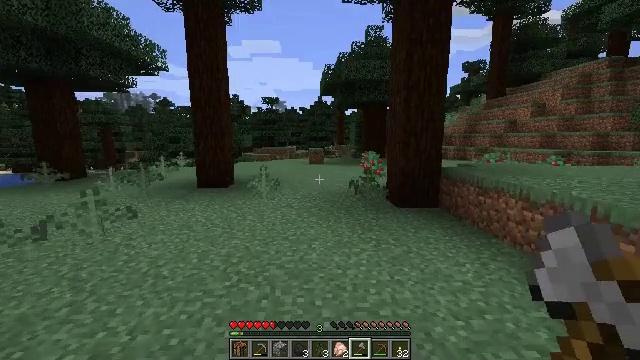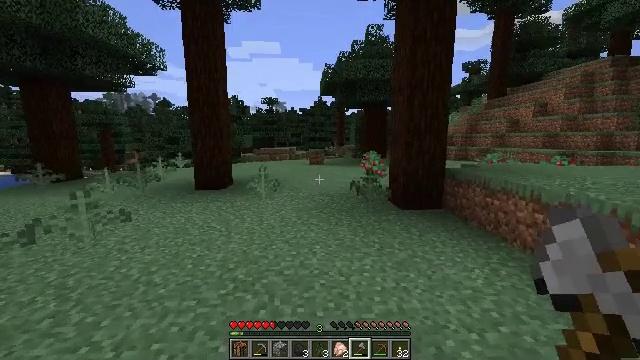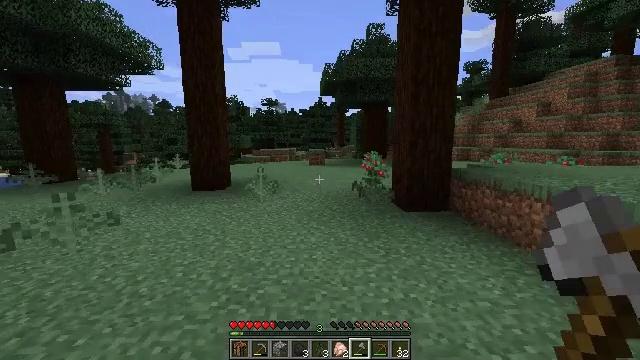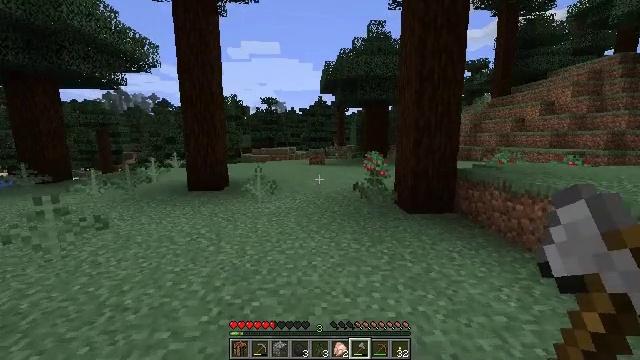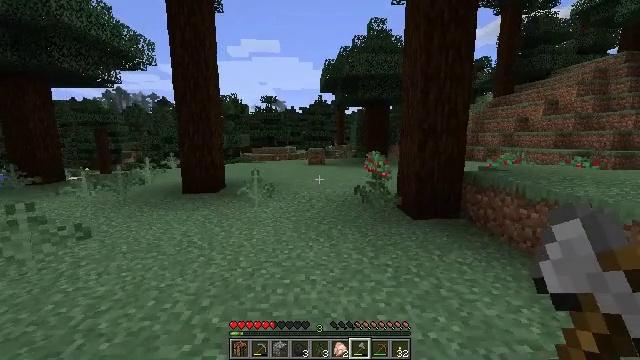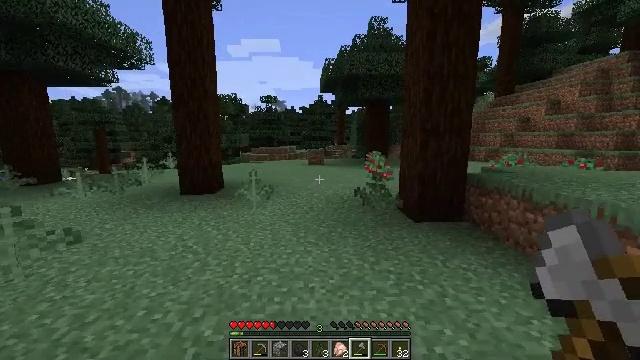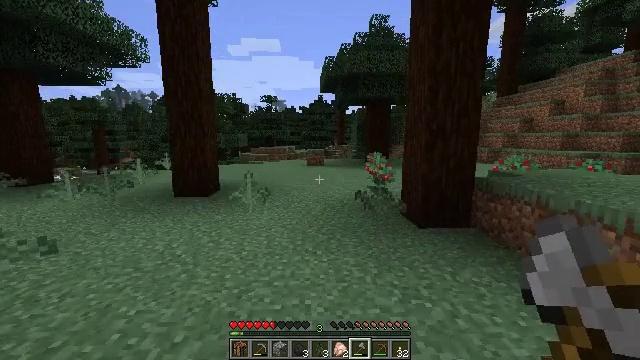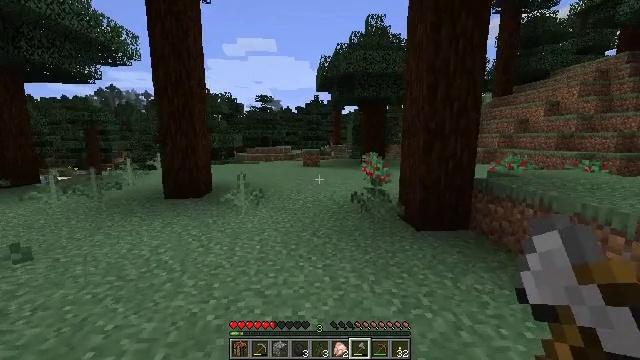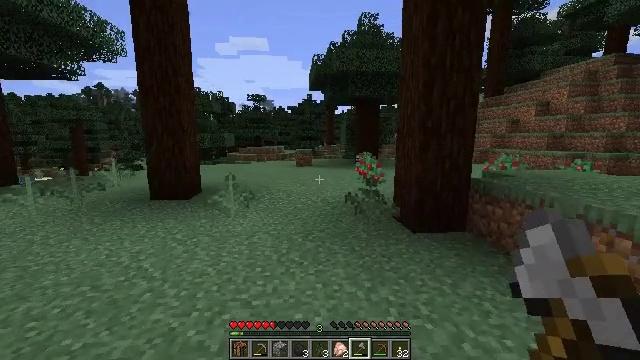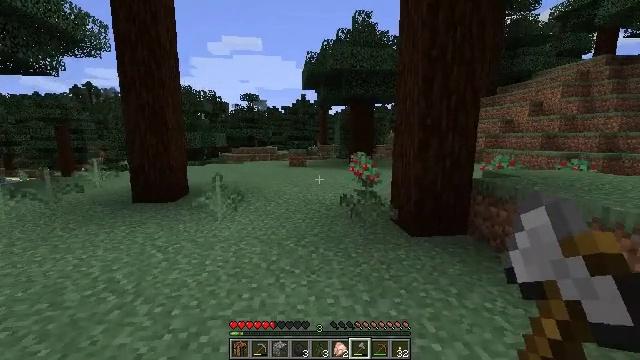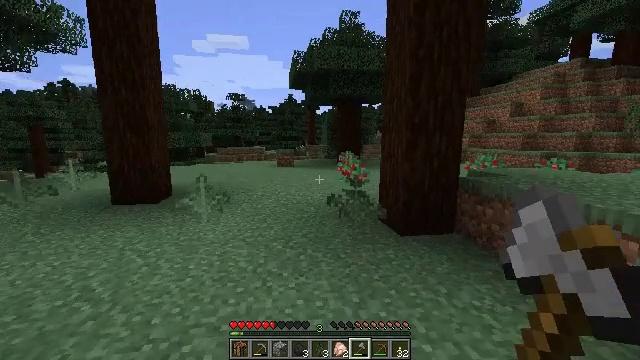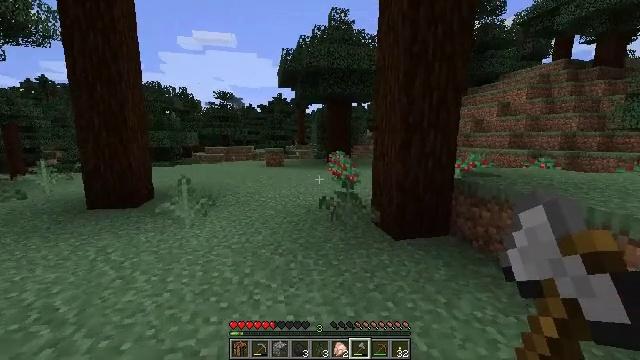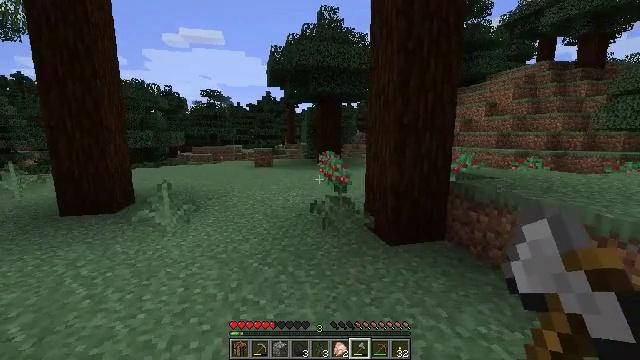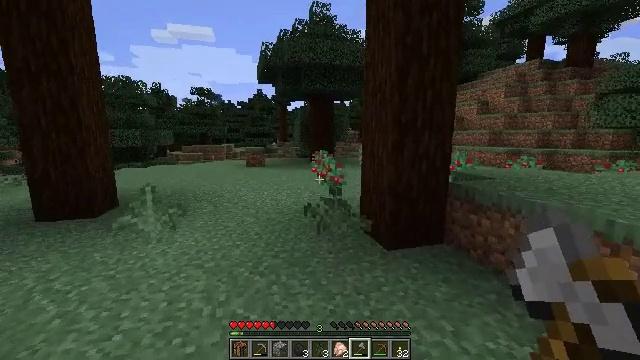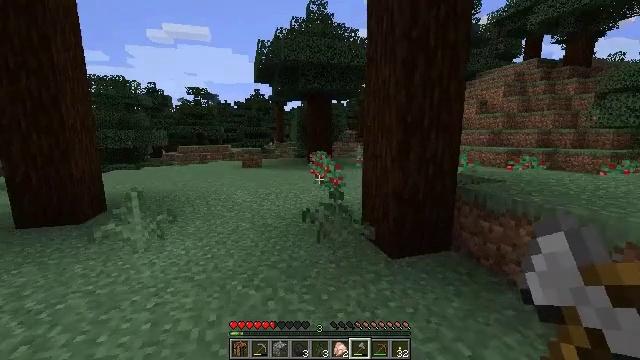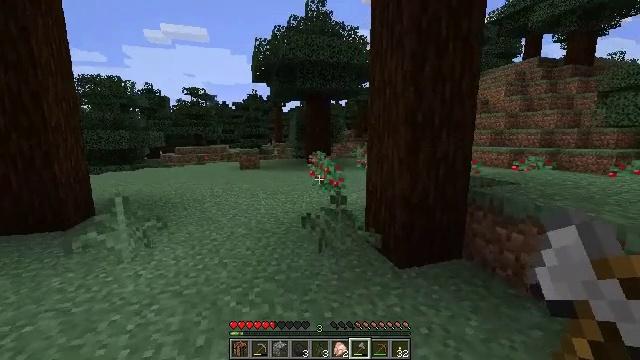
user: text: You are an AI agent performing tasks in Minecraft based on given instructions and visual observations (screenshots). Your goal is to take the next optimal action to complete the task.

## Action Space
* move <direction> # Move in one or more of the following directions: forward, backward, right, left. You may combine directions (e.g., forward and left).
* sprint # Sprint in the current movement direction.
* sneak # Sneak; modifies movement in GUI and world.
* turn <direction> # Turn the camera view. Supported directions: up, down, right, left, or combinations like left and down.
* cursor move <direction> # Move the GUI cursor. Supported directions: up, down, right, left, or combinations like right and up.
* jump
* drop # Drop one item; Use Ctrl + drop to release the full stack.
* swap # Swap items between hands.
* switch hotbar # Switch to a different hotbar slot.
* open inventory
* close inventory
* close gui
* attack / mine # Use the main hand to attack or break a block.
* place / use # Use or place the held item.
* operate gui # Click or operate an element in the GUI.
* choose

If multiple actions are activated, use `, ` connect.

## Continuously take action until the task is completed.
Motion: motion action
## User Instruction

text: Harvest sweet berries by mining the bush.
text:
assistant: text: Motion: move forward
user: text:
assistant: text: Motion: move forward
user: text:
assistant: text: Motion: move forward
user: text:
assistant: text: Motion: move forward
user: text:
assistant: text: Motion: move forward
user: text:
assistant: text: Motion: move forward
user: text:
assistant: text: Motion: move forward
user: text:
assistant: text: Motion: move forward, turn right
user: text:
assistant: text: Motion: move forward, turn right
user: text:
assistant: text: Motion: move forward, turn right
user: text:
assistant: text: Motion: move forward, turn right
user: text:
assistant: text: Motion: move forward, turn right
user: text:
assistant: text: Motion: move forward, turn right
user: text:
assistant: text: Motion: move forward
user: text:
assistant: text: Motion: move forward
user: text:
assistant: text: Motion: move forward and move left
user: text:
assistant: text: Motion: move forward and move left
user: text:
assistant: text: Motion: move forward and move left
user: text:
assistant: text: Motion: move forward and move left, turn right
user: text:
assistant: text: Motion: move forward and move left, turn right
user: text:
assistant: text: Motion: move forward, turn right
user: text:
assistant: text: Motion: move forward, turn right
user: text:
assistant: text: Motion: move forward, turn right
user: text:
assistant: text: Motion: move forward and move left
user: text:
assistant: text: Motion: move forward and move left, turn right
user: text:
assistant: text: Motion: move forward and move left, turn right
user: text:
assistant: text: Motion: move forward and move left, turn right
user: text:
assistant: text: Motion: move forward and move left, turn right and down
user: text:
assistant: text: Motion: move forward and move left, turn right and down
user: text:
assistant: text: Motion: move forward and move left, turn right and down